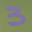
Label: 3